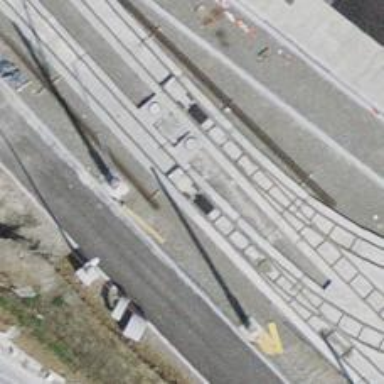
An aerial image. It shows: Railway switch.